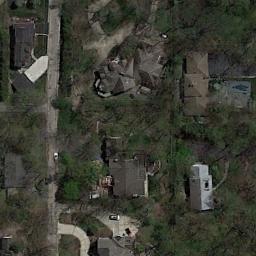
Label: residential